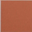
Piece: xx